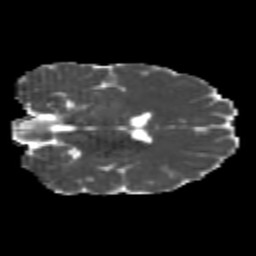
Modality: MD
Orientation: coronal
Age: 22
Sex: male
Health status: healthy
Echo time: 0.074 s